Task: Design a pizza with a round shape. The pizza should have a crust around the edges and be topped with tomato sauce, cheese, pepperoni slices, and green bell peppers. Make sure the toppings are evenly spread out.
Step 311:
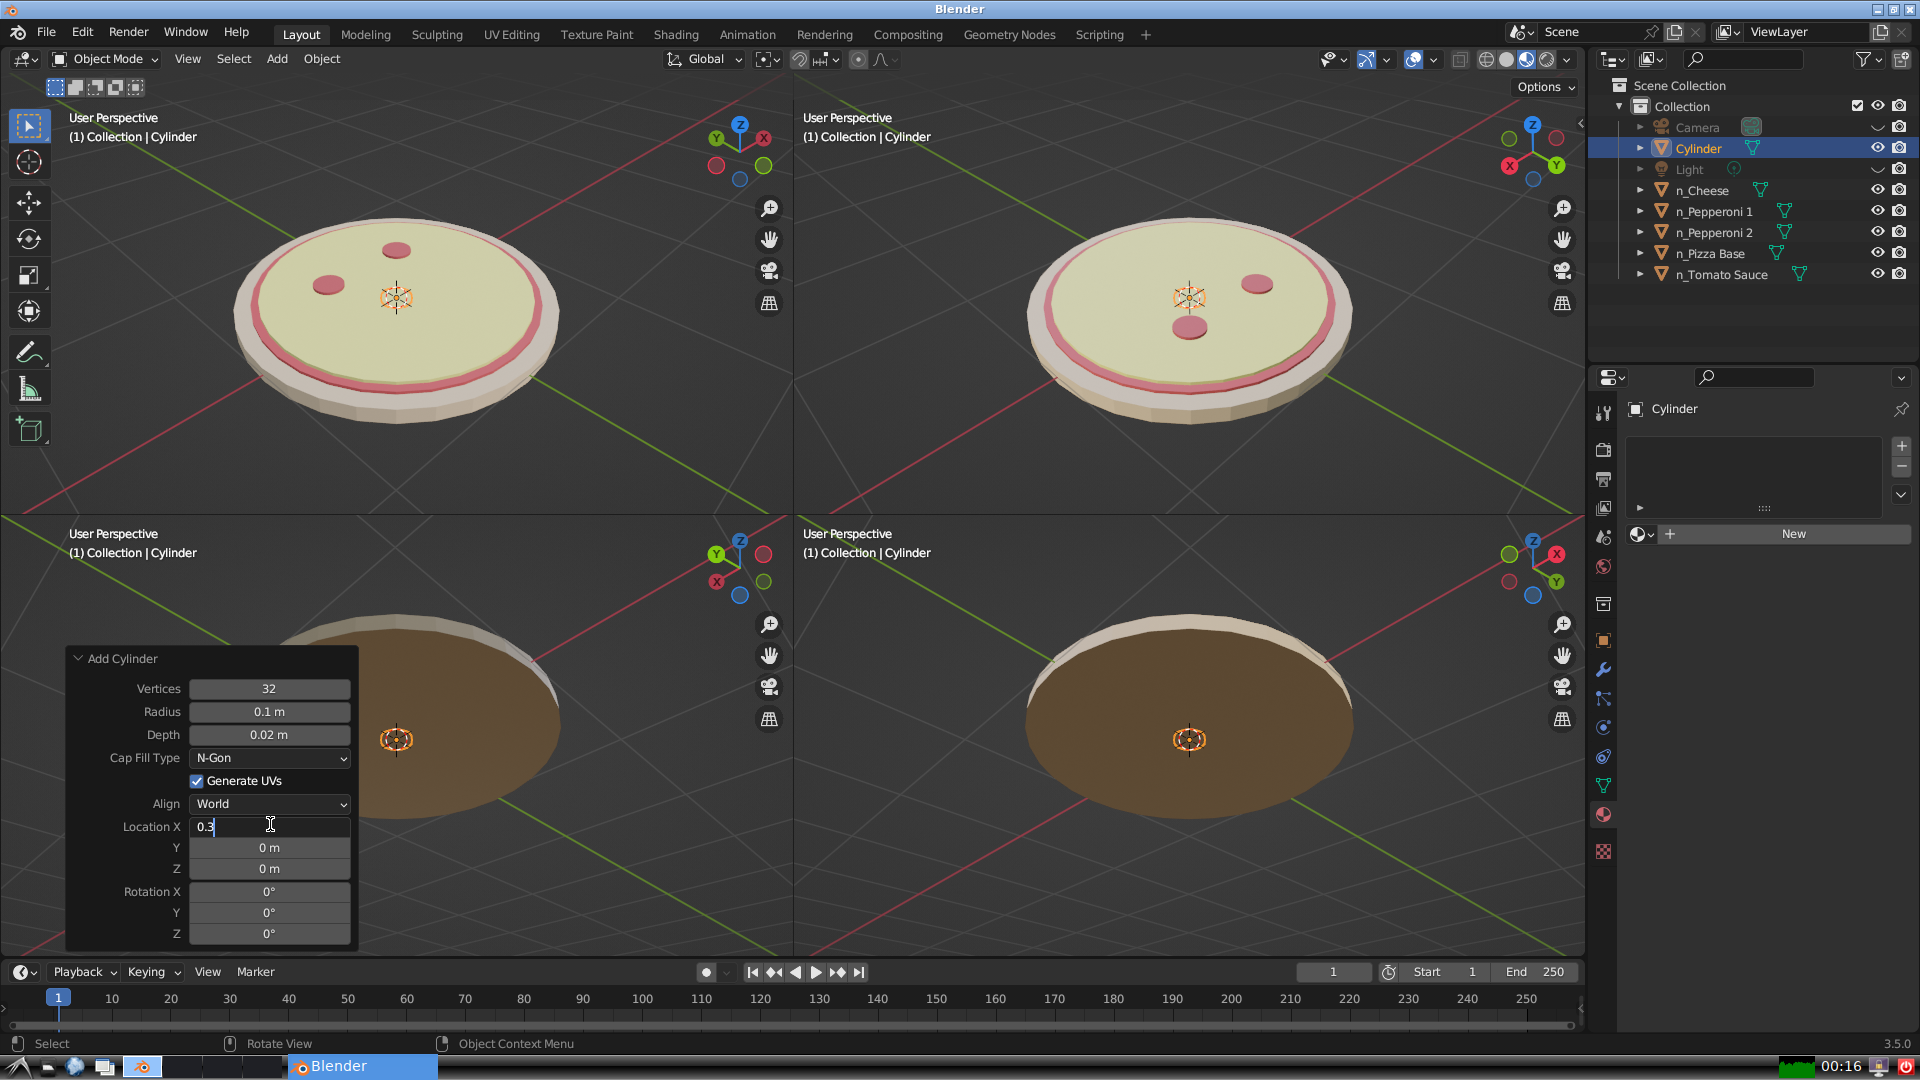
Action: {"key_press": ['Return']}